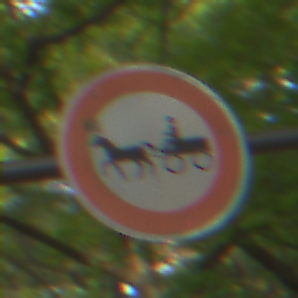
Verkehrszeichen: VerbotGespannfuhrwerke
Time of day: MorningAfternoon
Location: Outdoor (RoadRail)
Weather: Clear
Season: NotSpecified
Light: Natural